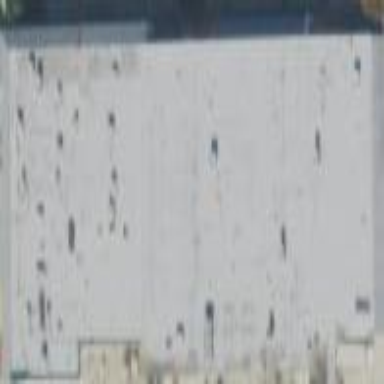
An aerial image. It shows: Retail building.